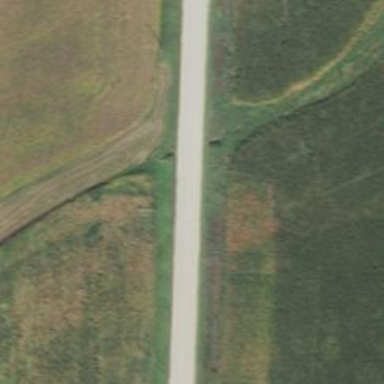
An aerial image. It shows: Culvert tunnel.